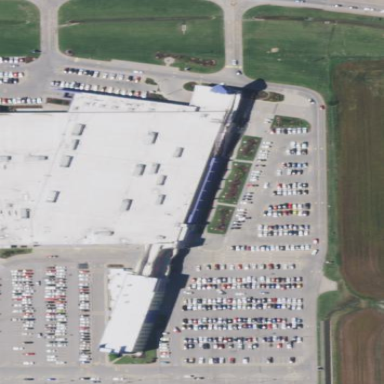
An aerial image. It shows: Casino building.